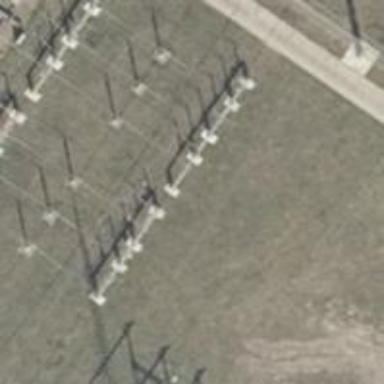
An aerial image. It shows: Power line with three cables in bay configuration.